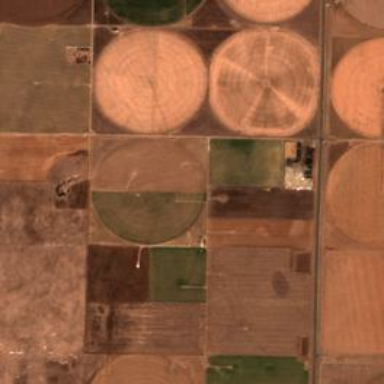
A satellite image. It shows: Farmland with pivot irrigation system.